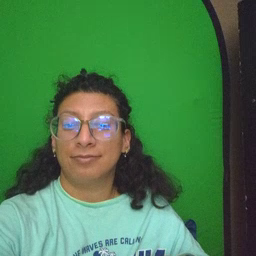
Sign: not